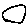
Label: circle